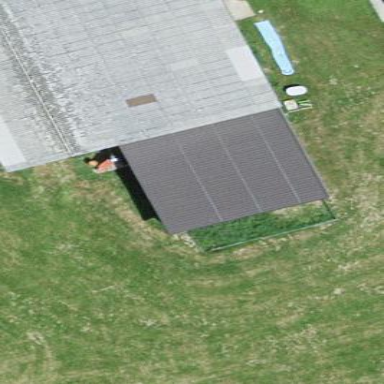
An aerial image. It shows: Farm auxiliary building.